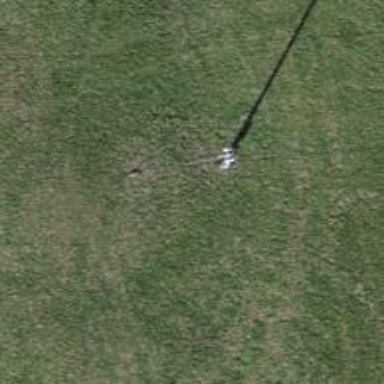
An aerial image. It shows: Power pole.